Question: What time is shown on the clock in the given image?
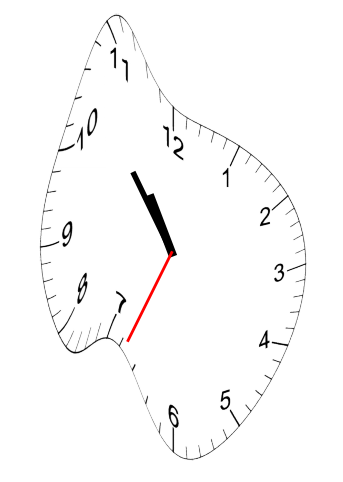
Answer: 10:53:34